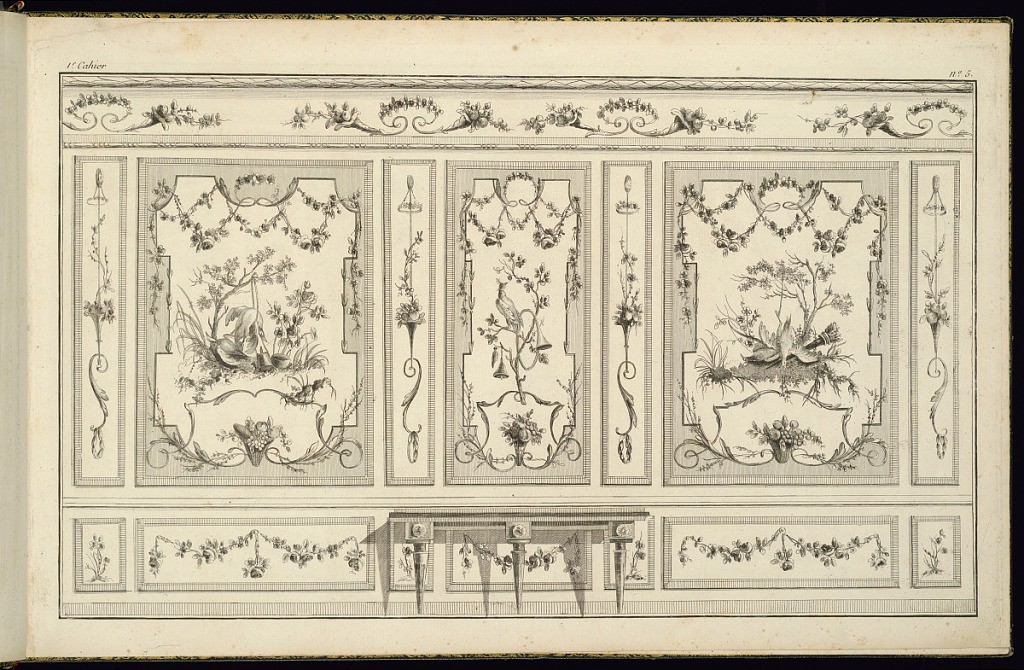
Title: Interior Wall Elevation with a Console Table
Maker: Pierre Ranson, French, 1736–1786
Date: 1777-79
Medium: Etching and engraving on laid paper
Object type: Print
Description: A design for an interior wall featuring ornately painted panels and a central console table. The panels include birds (alive and dead), horns, bells, sprigs of leafy branches, trees, flowers, grasses, baskets of fruit, strapwork, scrolling acanthus leaves, fleurons, festoons of flowers, bow and quiver of arrows. The console table's three legs are tapered, decorated with fluting and rosettes. The plate is numbered.